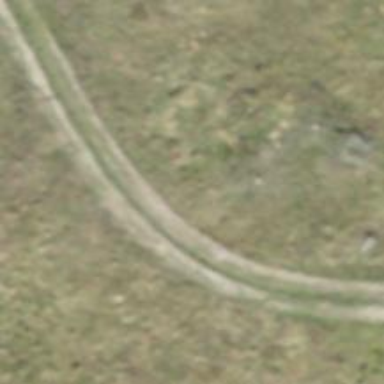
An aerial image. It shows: Track road with grade4 tracktype.